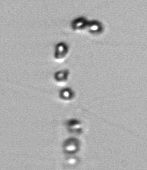
Label: Chaetoceros